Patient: sex F, age 70
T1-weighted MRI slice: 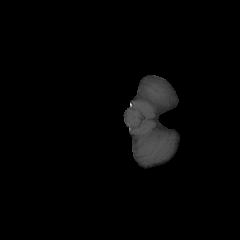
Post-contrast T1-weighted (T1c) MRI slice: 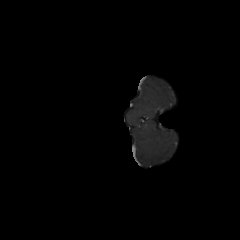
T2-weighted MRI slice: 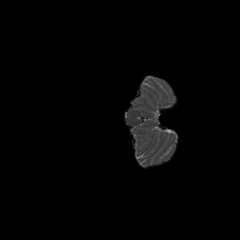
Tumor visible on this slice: no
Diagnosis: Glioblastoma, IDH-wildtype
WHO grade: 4